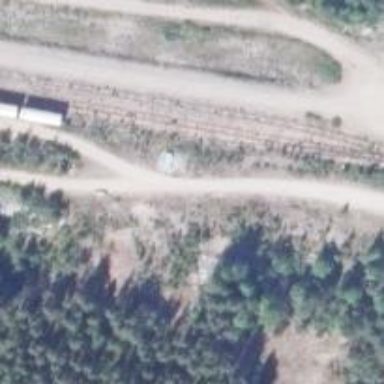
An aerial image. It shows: Wedge is used for the railway derail.